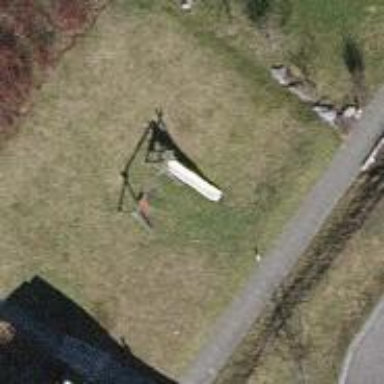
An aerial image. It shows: Playground area for leisure activities on the land.